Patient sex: M
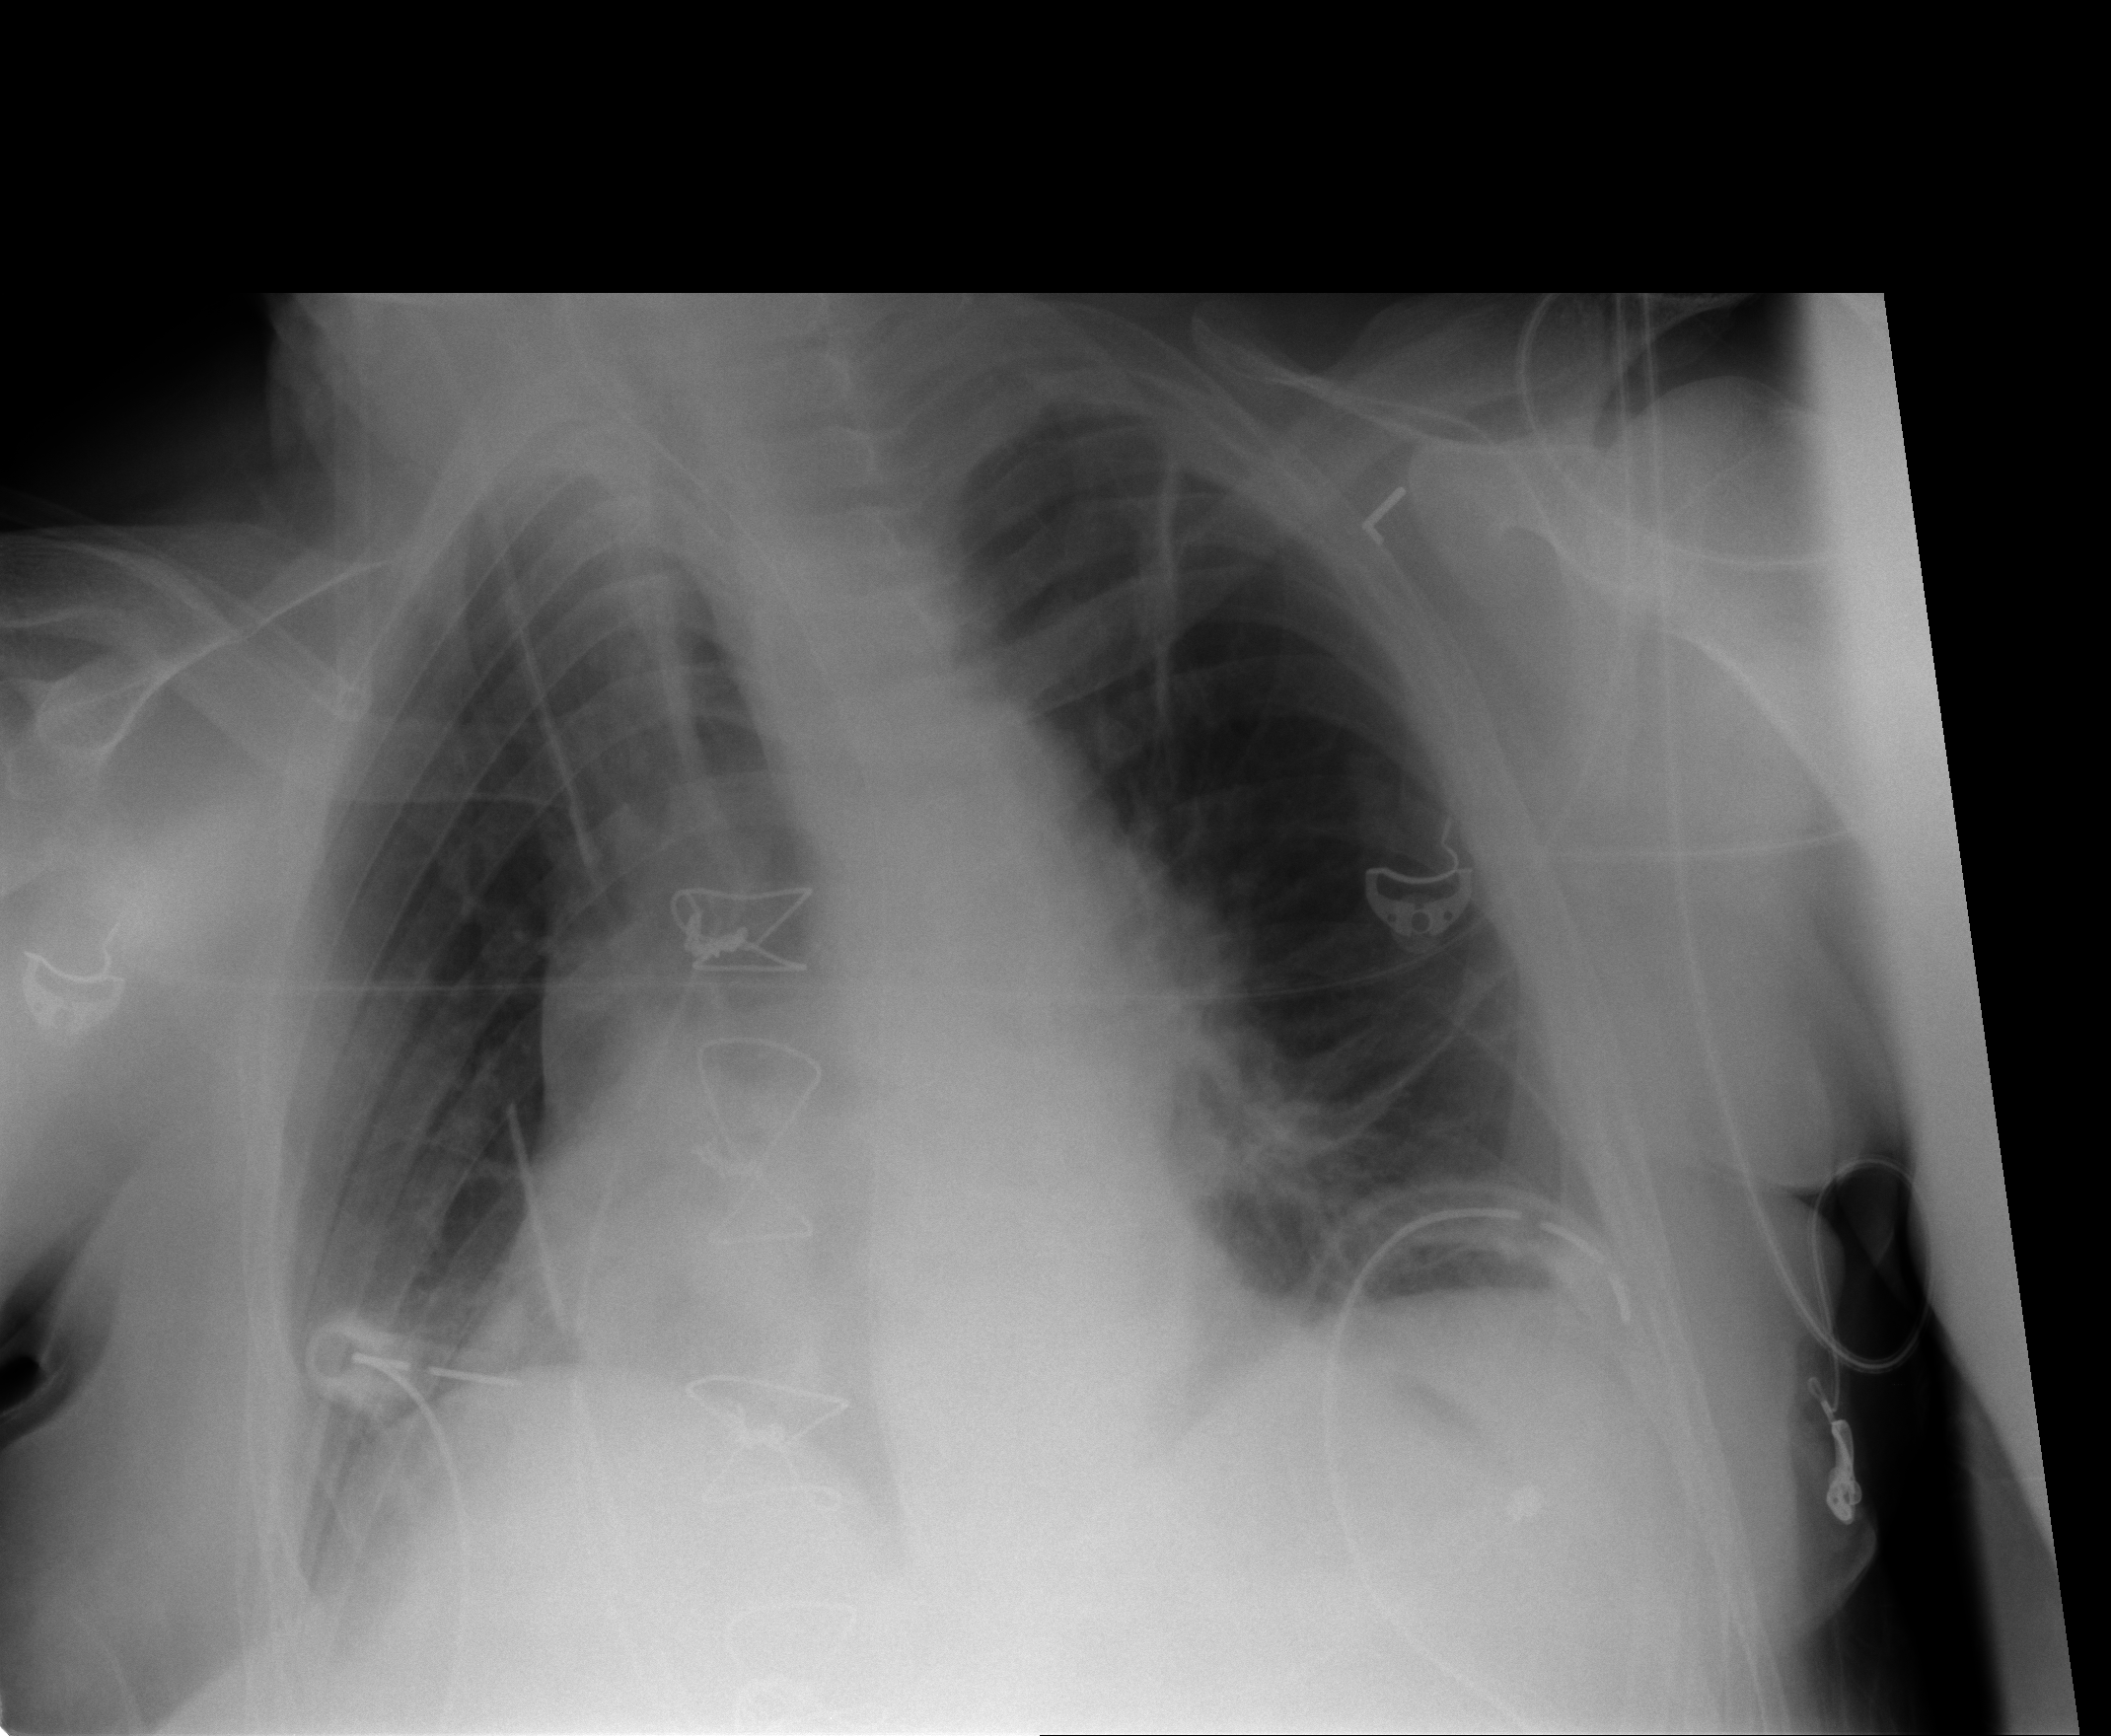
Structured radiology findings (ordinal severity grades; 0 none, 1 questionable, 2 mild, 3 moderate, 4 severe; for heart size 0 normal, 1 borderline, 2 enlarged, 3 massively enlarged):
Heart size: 1
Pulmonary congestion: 1
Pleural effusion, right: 1
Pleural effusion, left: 0
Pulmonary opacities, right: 0
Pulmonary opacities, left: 0
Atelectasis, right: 2
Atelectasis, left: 2